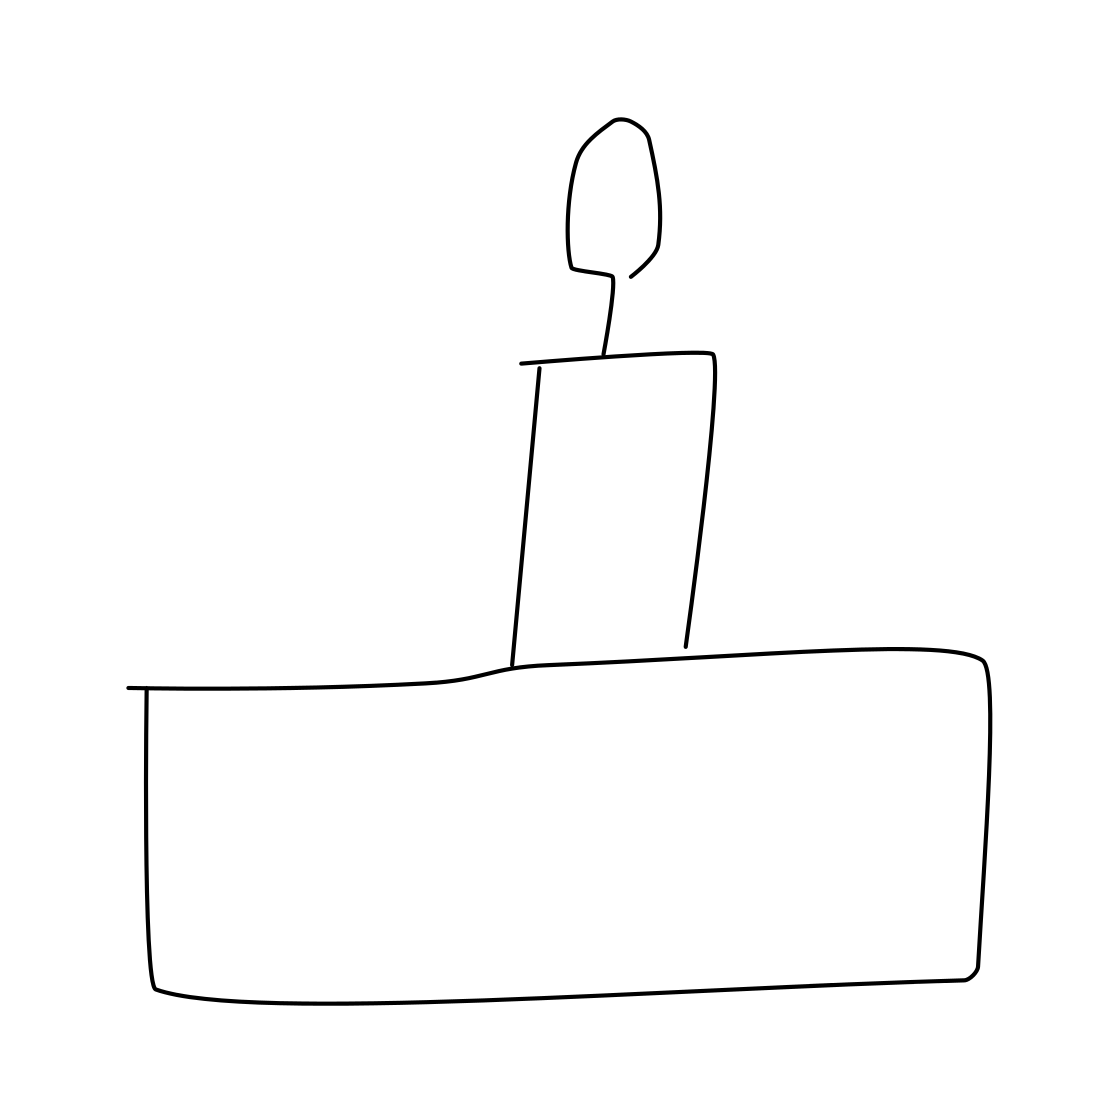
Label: cake